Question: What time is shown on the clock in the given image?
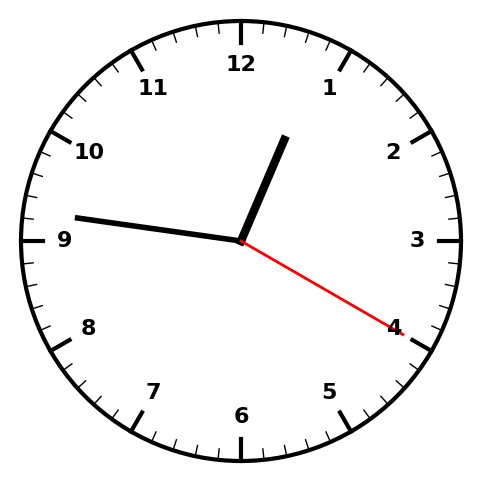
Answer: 12:46:20